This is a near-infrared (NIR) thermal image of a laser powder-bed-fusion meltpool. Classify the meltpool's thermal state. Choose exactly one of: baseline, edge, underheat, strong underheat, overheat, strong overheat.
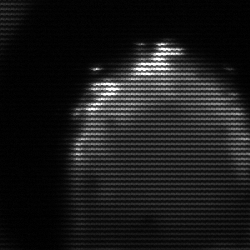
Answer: edge